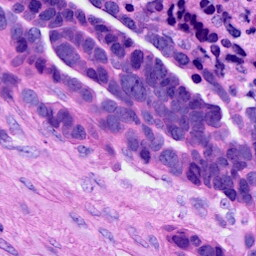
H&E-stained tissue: Ovarian